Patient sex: M
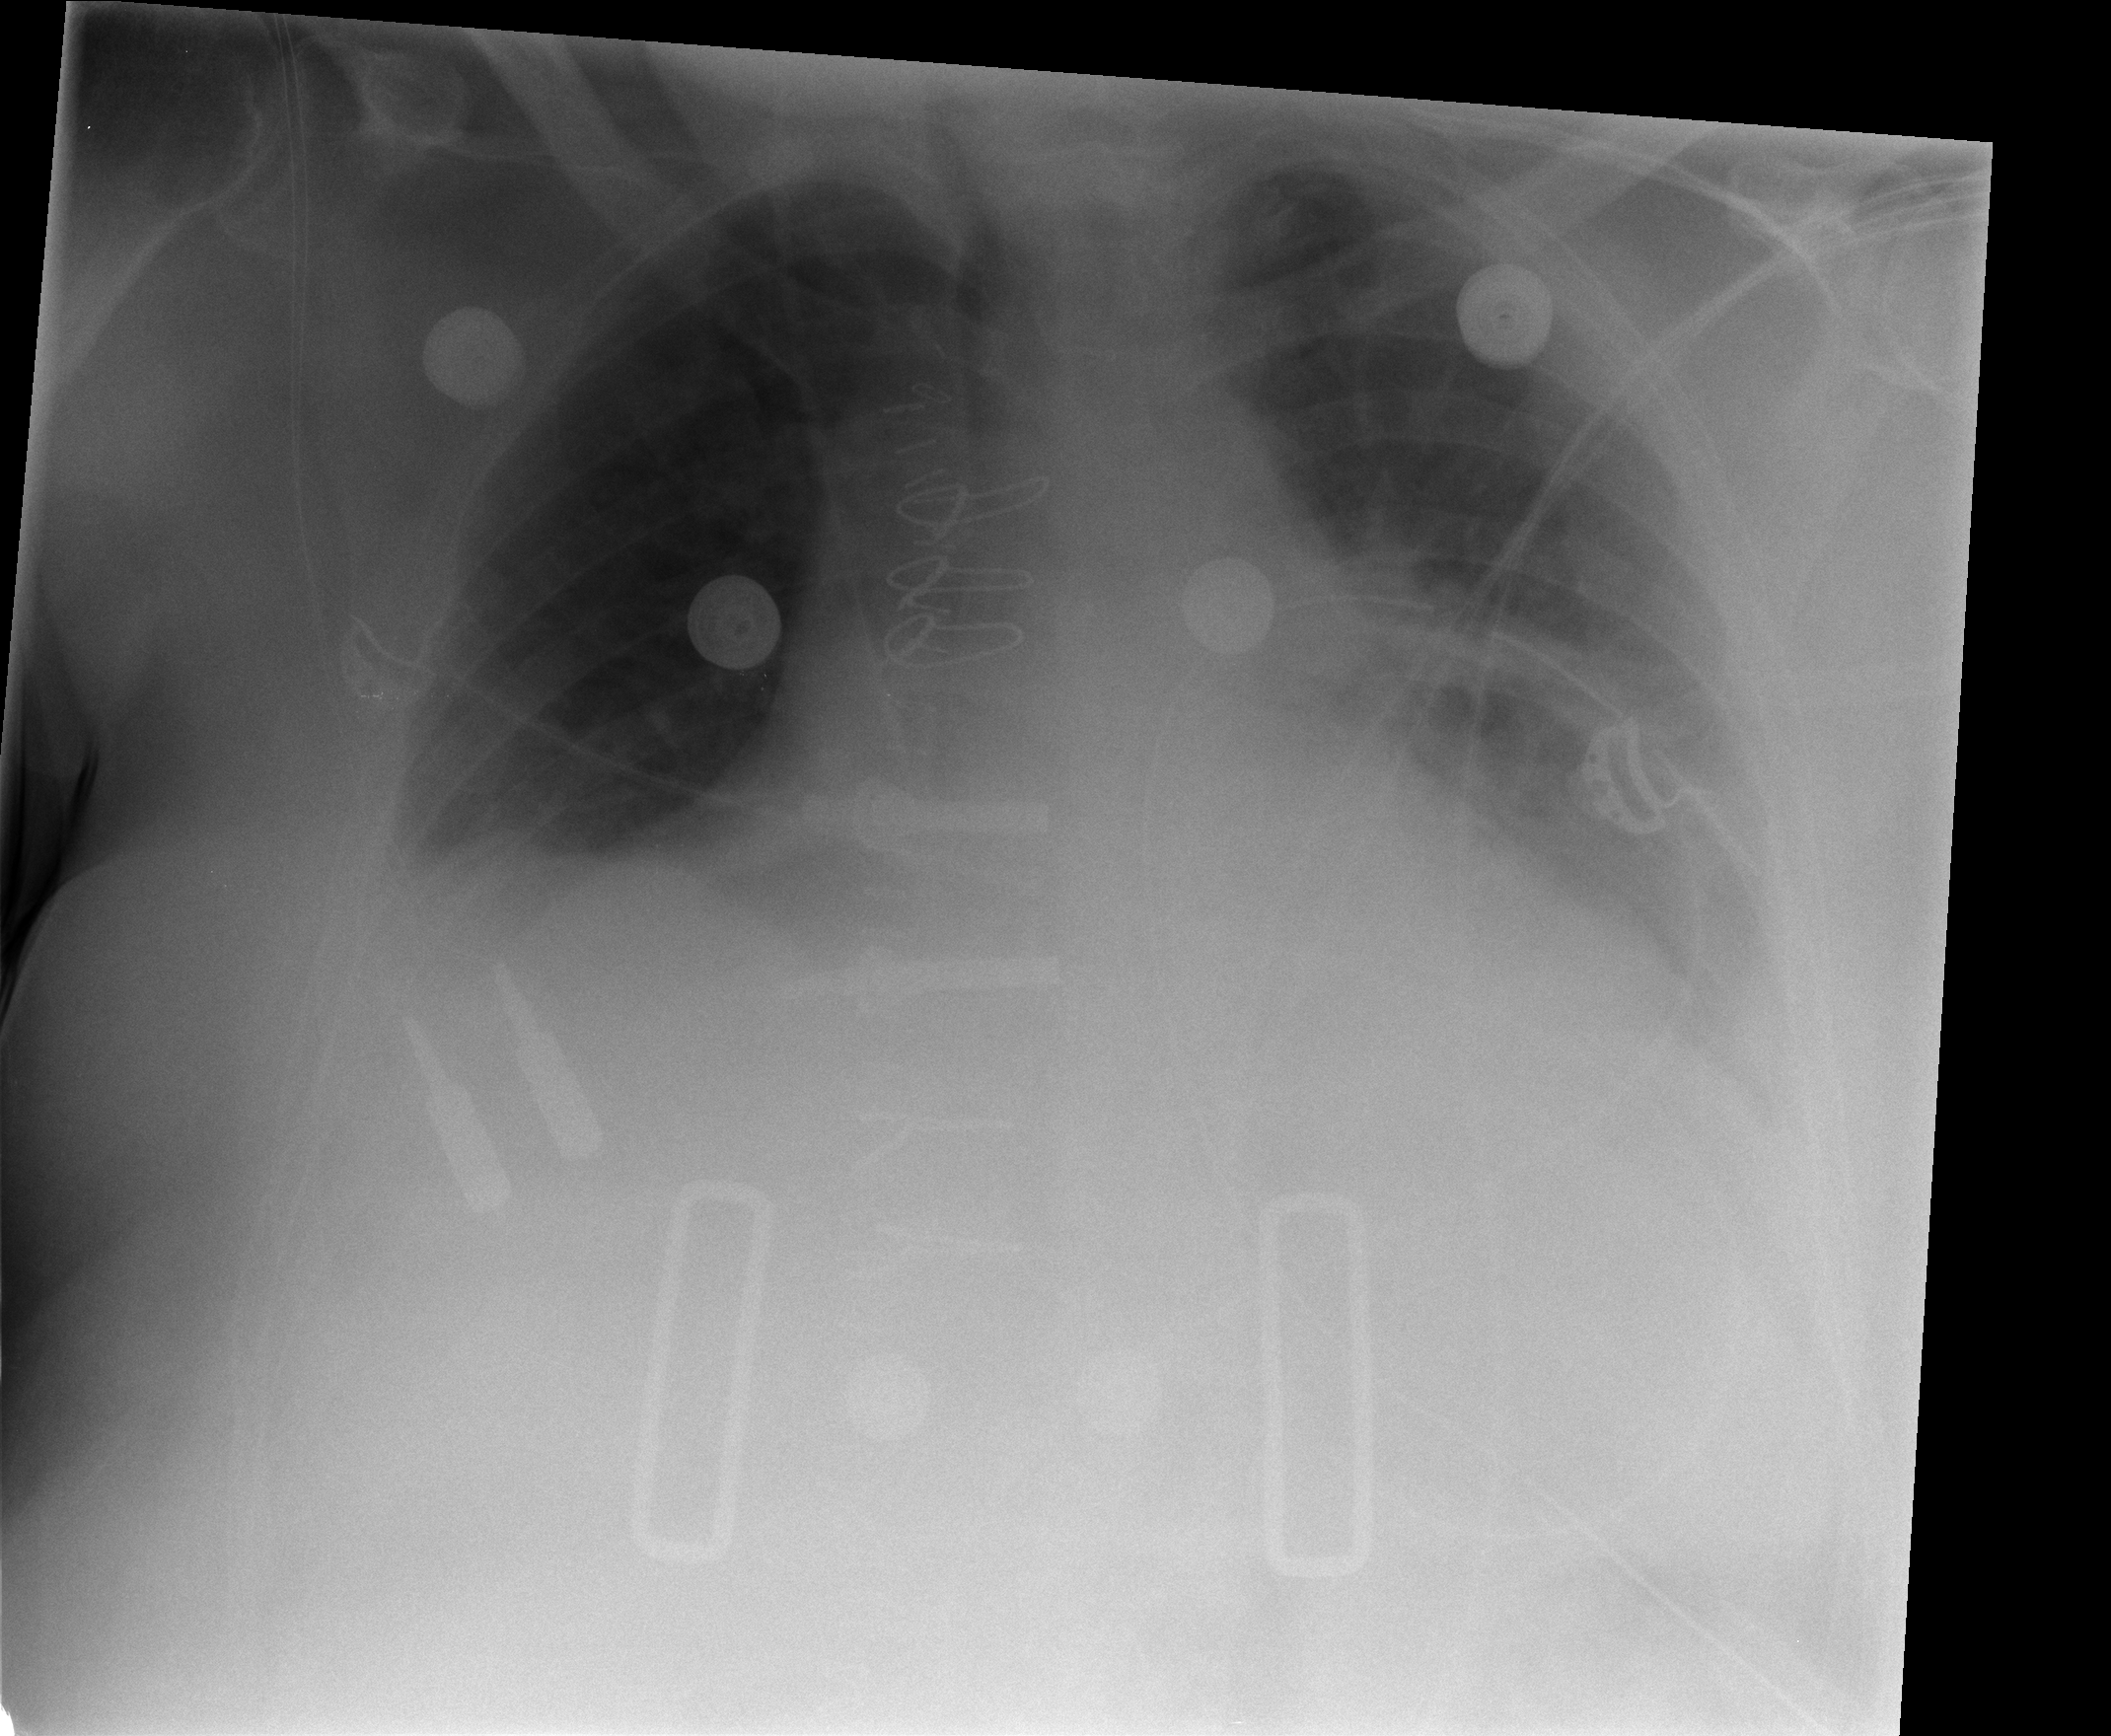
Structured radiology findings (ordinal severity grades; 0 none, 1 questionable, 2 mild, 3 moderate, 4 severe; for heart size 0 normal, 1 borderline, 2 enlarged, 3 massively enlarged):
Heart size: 0
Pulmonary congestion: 0
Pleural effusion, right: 1
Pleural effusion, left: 0
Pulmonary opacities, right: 0
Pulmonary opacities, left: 0
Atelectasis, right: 0
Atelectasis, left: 2